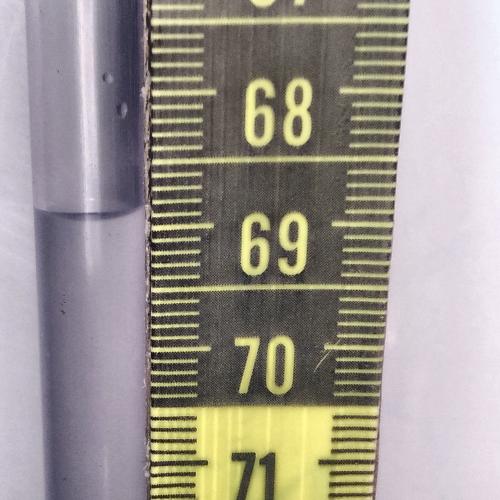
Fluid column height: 68.9 cm